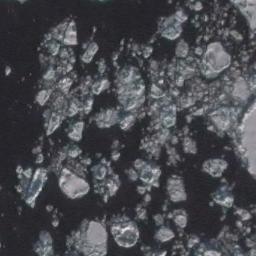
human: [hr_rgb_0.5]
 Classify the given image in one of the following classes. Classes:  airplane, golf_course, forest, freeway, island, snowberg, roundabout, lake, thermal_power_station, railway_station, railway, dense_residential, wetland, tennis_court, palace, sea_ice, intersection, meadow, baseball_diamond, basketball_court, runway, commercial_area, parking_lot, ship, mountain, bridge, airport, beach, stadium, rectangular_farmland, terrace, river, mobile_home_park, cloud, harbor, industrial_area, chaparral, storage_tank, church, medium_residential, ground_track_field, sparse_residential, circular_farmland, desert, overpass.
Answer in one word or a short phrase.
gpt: sea_ice